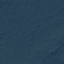
Land use / land cover: Forest